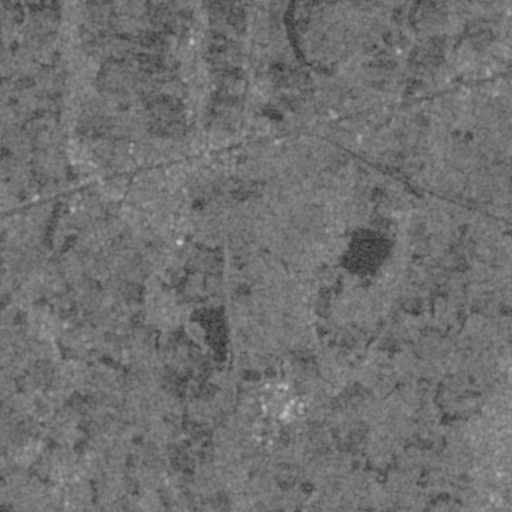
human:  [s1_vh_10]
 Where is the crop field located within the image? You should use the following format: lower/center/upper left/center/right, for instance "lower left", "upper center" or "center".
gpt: The crop field is located in the center left of the image.
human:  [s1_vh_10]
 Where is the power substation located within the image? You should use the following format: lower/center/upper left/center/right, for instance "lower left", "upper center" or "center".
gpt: The power substation is located in the lower left of the image.
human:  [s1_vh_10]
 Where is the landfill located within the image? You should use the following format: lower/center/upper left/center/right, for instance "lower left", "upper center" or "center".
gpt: There is no landfill in the image.

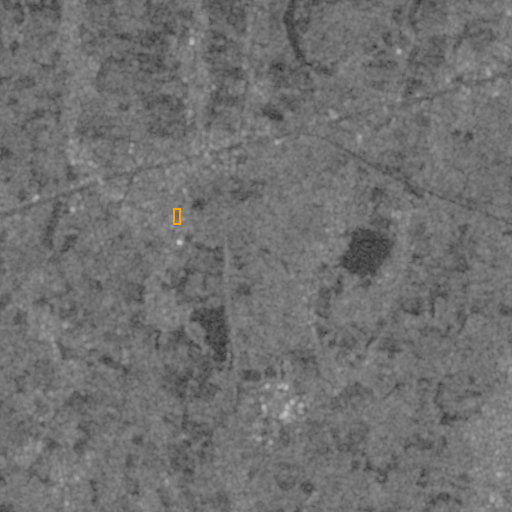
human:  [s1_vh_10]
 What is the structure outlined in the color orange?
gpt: The structure outlined in orange is a crop field.
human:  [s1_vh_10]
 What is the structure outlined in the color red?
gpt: There is no red outline.